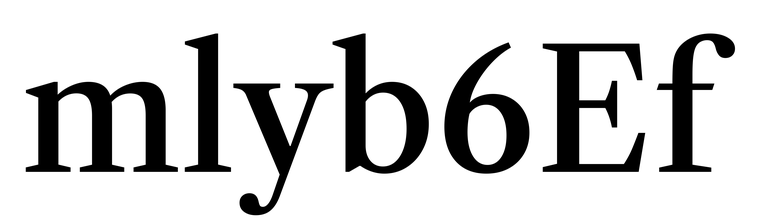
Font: LibreCaslonText_Medium